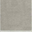
Piece: xx